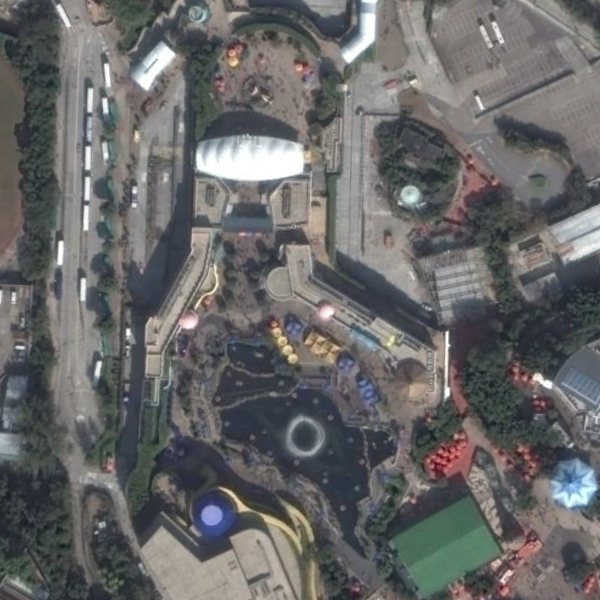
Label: Park